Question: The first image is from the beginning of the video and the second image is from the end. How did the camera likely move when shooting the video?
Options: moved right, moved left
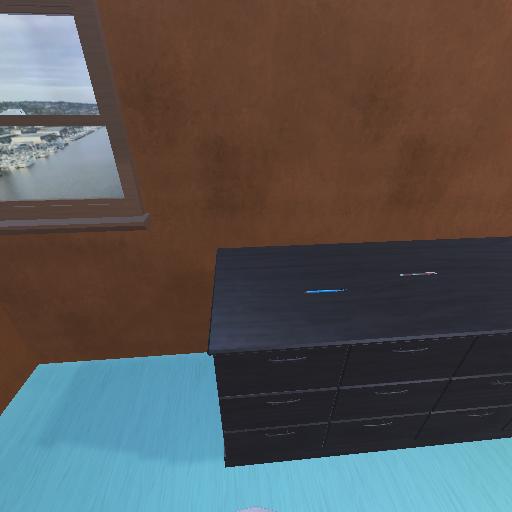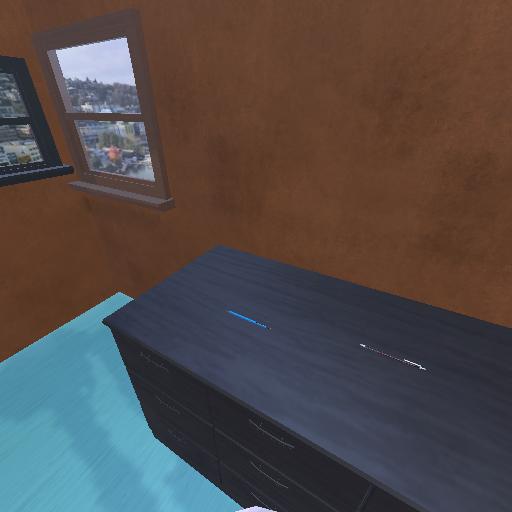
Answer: moved right